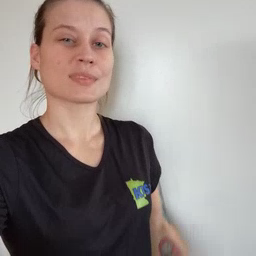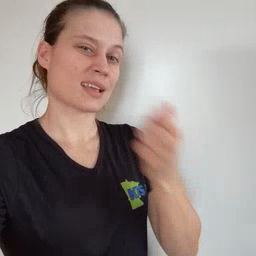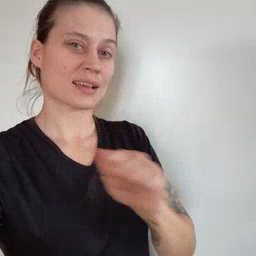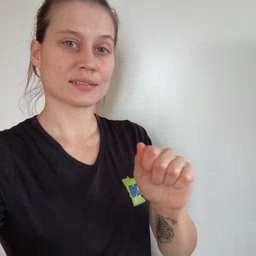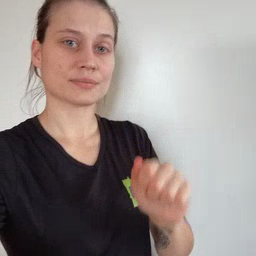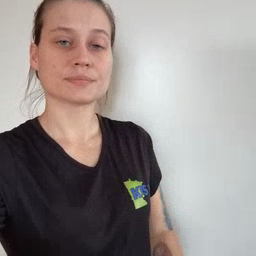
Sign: any